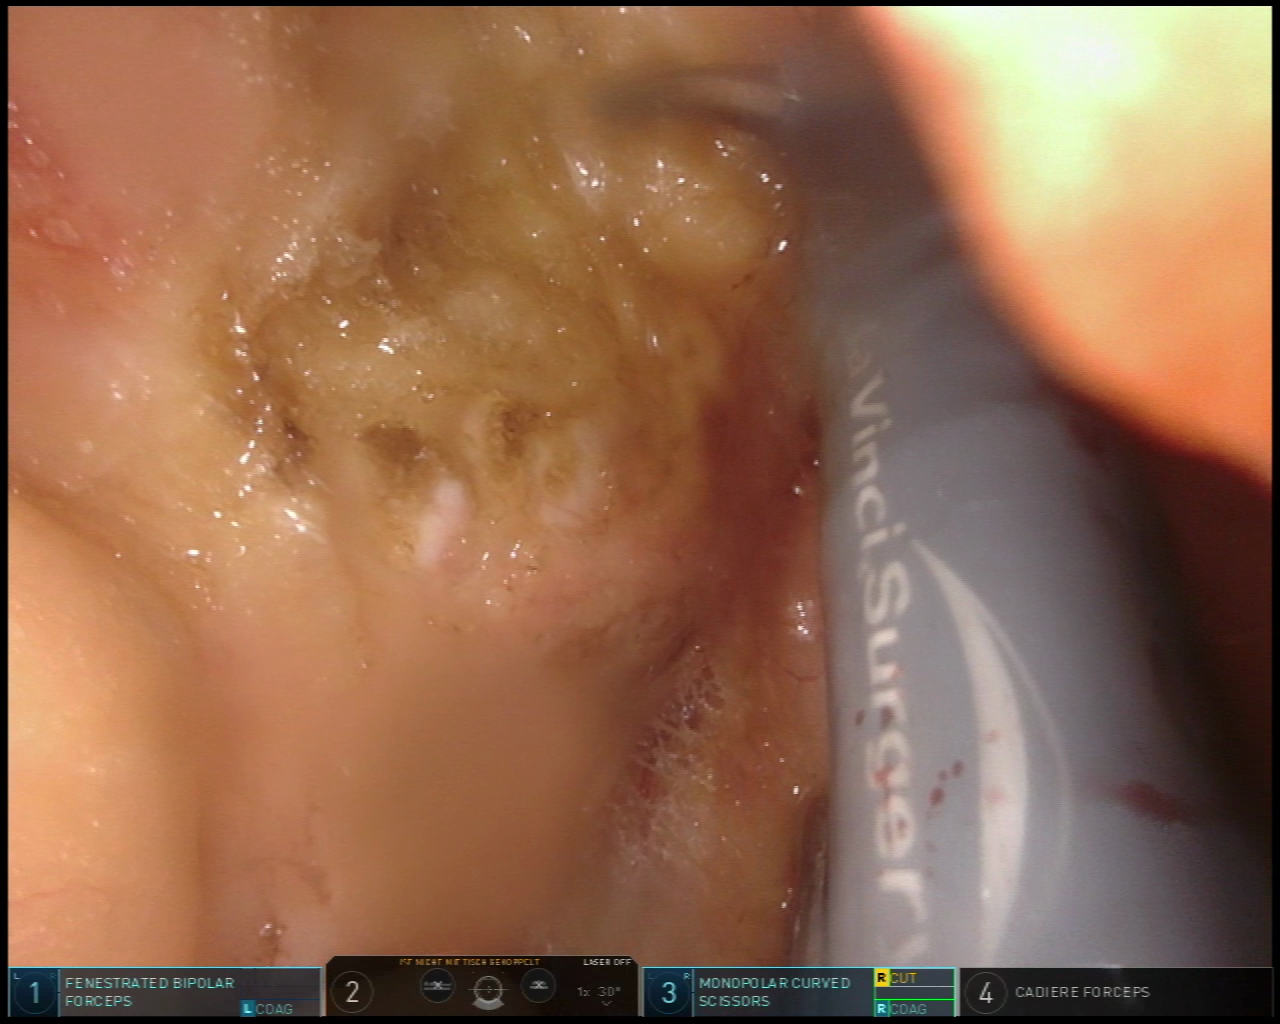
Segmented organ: pancreas
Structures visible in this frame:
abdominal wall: no
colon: no
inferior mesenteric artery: no
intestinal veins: no
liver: no
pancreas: yes
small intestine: no
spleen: no
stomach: no
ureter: no
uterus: no
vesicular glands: no